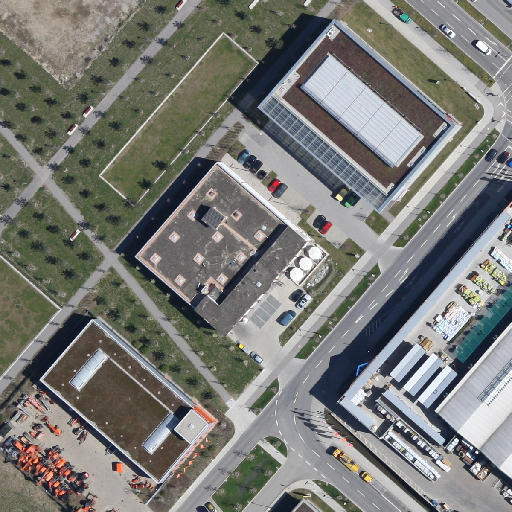
Referring expression: bikeway